Question: I have an image that has the title of the field I want and a little box where I want to display a number. Is it possible to hover a textview on top of an image view button? So it looks like the following:

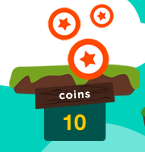
Answer: The developer site has an example of exactly what you're trying to do. They use a framelayout. <URL>